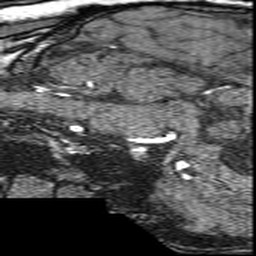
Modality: angio
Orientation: sagittal
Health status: ill
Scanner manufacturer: siemens
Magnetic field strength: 1.5 T
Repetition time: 0.024 s
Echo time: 0.007 s